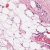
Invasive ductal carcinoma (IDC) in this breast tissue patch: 0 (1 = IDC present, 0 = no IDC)